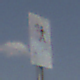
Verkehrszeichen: Verkehrshelfer
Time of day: Midday
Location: Outdoor (Nature)
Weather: PartlyCloudy
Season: NotSpecified
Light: Natural